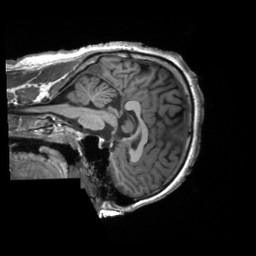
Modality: T1w
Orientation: sagittal
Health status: healthy
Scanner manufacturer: siemens
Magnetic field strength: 3 T
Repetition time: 2.3 s
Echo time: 0.00228 s